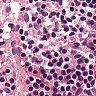
Metastatic tissue present: no